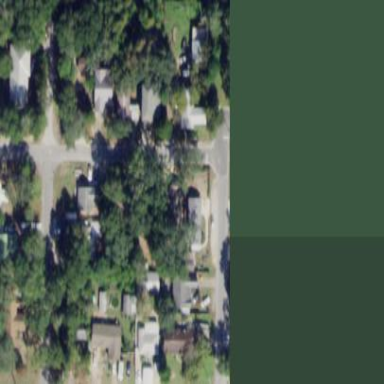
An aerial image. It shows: This residential area consists of single-family homes.